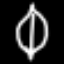
Label: leaf